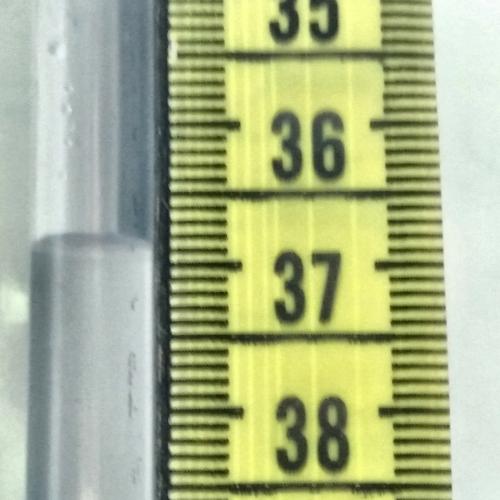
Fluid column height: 36.8 cm